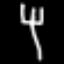
Label: fork